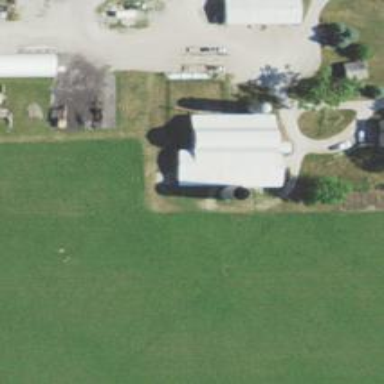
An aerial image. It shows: Silo.